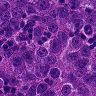
Metastatic tissue present: yes